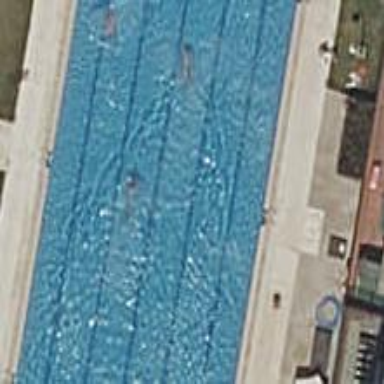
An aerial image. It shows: Swimming pool located in leisure land.